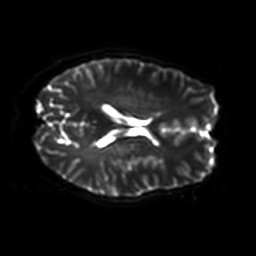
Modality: DWI
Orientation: axial
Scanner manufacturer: philips
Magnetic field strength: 7 T
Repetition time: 9.612 s
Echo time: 0.073 s